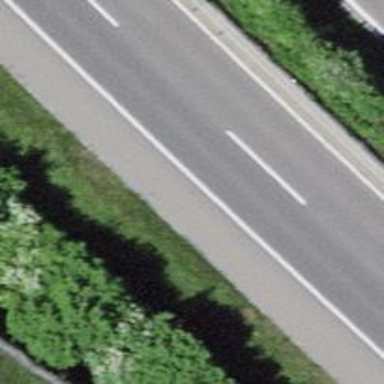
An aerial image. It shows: Motorway.